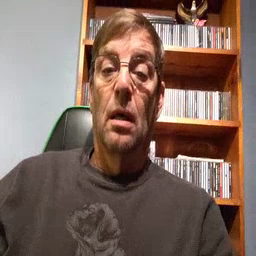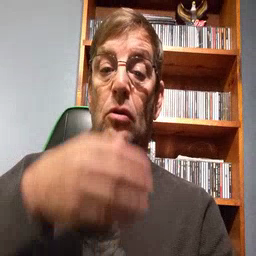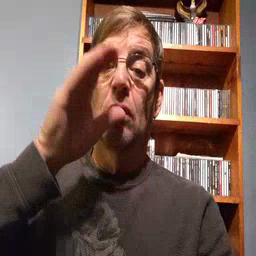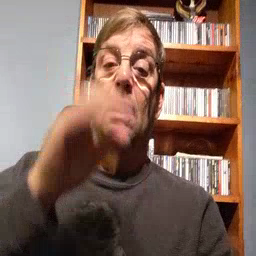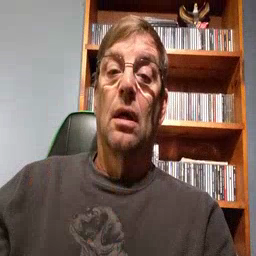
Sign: drink